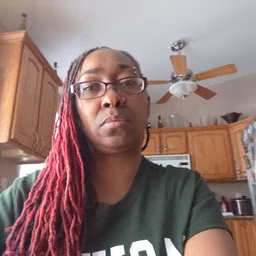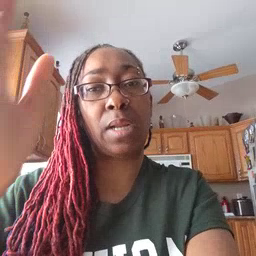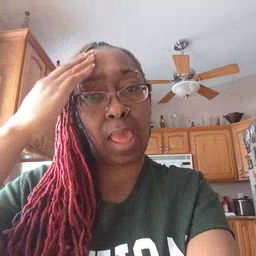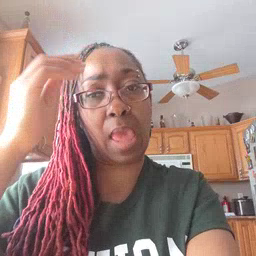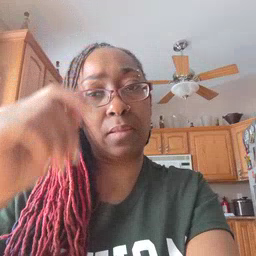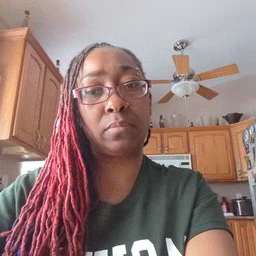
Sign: hat